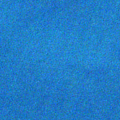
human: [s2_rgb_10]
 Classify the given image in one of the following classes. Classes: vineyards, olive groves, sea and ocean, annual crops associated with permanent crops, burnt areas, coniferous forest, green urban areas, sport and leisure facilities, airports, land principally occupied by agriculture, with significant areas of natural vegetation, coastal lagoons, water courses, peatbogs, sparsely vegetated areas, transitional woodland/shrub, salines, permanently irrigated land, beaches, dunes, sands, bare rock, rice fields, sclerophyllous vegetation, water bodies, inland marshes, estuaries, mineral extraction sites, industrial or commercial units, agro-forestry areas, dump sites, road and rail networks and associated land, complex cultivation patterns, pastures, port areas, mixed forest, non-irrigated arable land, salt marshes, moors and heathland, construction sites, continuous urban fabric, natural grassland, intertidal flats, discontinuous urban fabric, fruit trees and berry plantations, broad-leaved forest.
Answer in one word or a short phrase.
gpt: sea and ocean